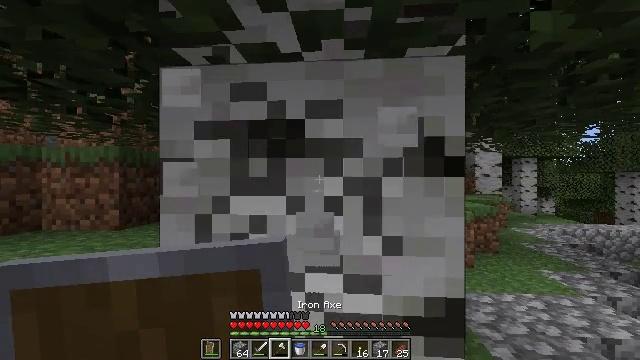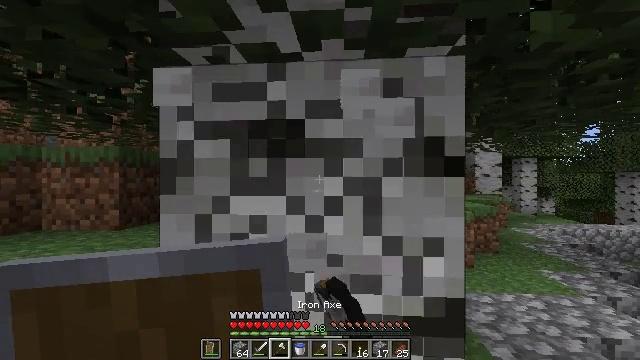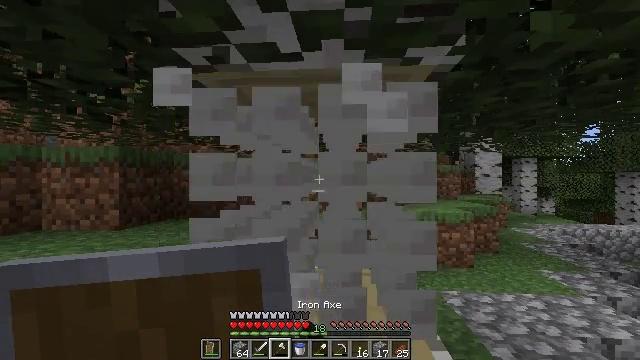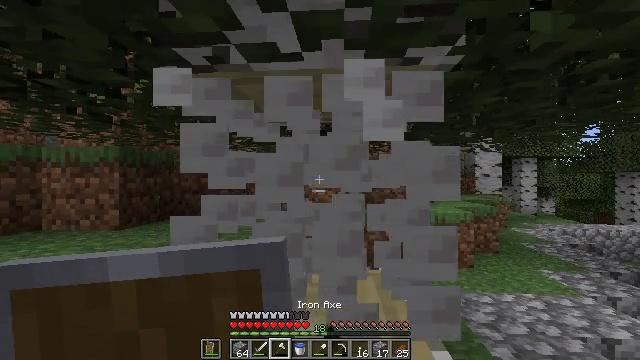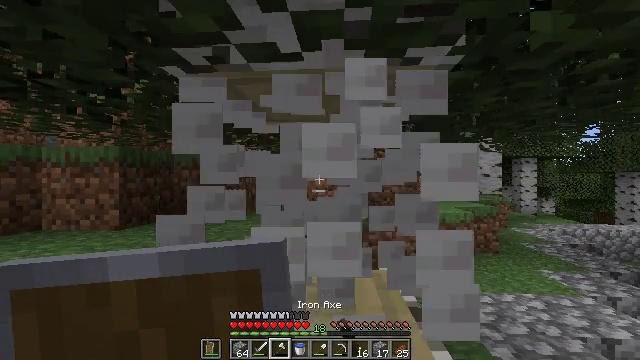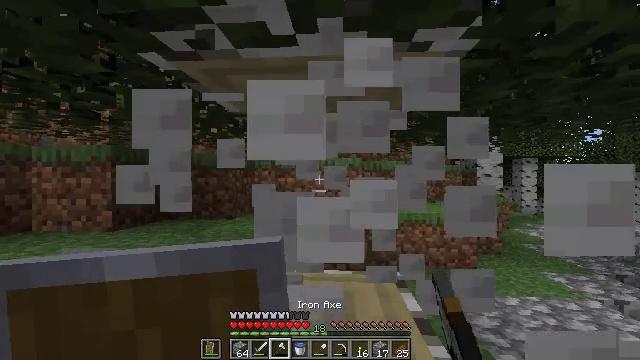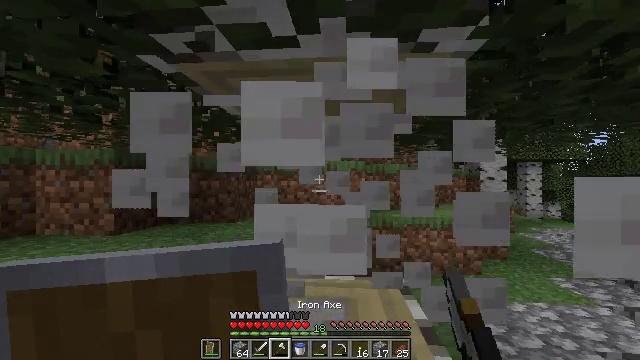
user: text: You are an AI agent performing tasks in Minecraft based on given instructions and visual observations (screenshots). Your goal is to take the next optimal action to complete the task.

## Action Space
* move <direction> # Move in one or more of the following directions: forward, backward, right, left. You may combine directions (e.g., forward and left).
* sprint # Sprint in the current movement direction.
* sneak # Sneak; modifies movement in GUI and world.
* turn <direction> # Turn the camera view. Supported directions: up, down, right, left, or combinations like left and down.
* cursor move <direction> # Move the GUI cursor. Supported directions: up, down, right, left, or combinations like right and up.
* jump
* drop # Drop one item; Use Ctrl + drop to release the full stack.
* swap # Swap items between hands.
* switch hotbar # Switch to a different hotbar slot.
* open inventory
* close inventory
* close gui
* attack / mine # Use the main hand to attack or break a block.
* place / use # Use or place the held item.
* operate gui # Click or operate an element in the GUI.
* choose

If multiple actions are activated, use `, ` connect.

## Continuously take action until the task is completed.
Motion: motion action
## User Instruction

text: Mine the birch log from the tree.
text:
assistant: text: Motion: attack / mine
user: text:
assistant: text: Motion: attack / mine
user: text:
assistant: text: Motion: attack / mine
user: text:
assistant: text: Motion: attack / mine
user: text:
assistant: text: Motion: move forward, attack / mine
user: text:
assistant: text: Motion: move forward, attack / mine
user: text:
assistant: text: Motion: attack / mine